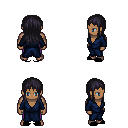
a pixel art fantasy rpg character, male body template, human, dark skin, blue robe, magenta pants, raven unkempt hairstyle, black slippers, four views (front, back, left, right), 2x2 character sprite sheet, small pixel art, hard edges, no anti-aliasing